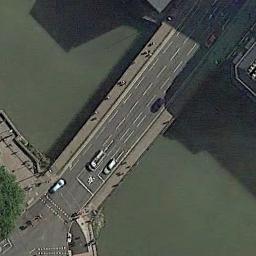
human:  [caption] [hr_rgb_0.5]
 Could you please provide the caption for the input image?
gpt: A bridge built on a dark green river and some cars on the bridge .

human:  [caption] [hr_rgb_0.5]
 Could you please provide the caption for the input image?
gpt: A bridge connects the land on both sides of the turquoise river  There are many cars on the bridge .

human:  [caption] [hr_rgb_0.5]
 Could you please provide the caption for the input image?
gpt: Under the bridge is a bar-shaped island .

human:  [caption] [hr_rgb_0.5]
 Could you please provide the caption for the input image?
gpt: There is a bridge with some cars over the river .

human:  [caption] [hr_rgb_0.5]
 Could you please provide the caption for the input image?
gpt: Numerous cars are on the bridge .